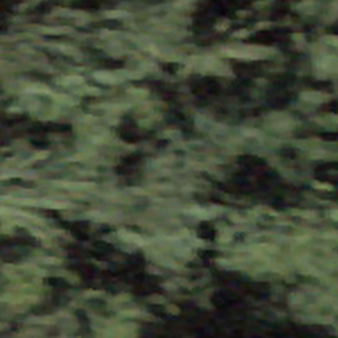
Label: other